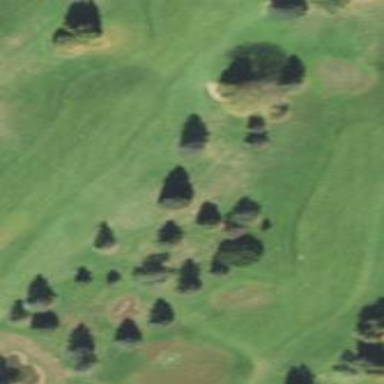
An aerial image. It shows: Scenic golf fairway.